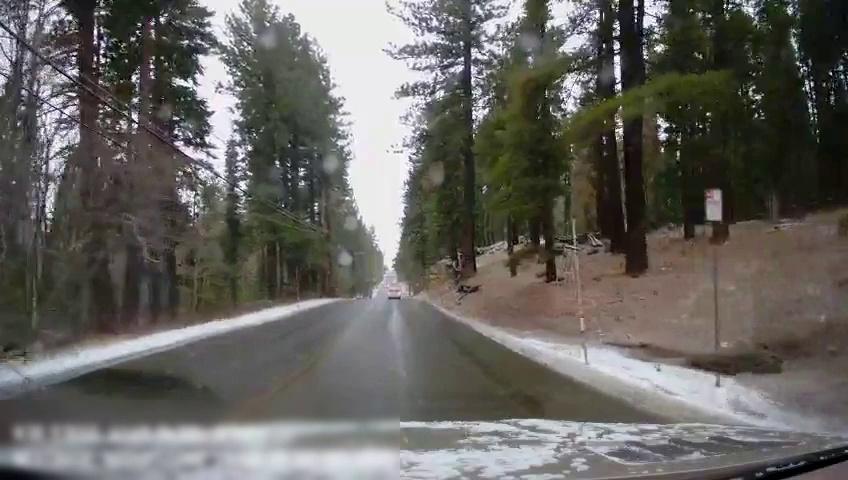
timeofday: Day
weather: Snowy
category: Vehicles | SUV
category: Drivable Space